Field crop: tomato
Growth stage: 1
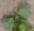
Species: solanum